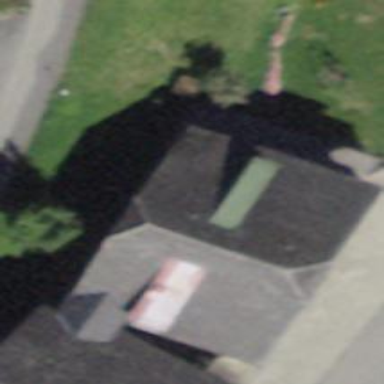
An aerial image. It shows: Garage building.